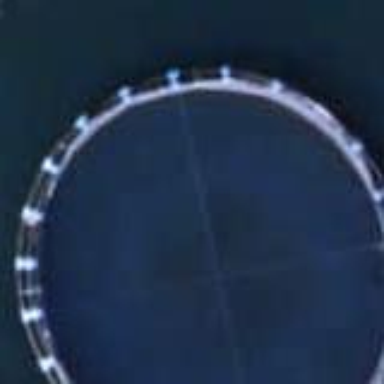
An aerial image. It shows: Image showing man-made mussel raft.